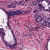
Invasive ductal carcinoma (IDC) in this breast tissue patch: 0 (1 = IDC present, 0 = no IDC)